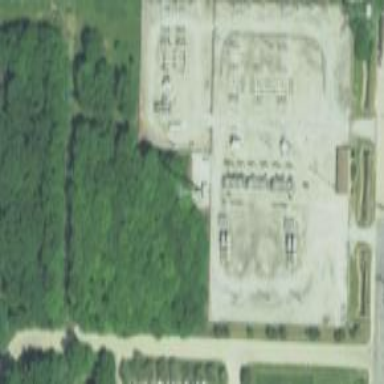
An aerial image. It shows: Transmission-level power substation.